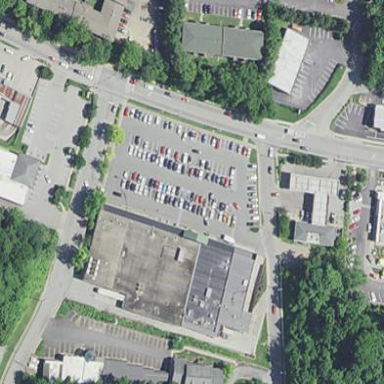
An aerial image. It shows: Parking area with surface.